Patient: sex M, age 78
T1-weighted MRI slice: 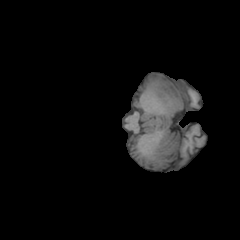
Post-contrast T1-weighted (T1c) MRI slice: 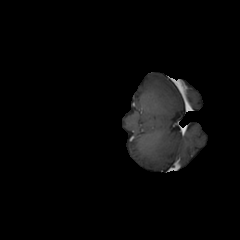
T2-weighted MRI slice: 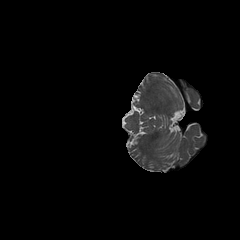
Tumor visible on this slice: no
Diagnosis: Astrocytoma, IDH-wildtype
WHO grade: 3